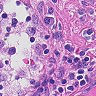
Metastatic tissue present: no